Question: I'm having troubles to commit any change after merging on pull-request from github respository.
I'm using TortoiseSVN 1.7.11, Build 23600 - 64 Bit , 2012/12/12 19:08:52
Subversion 1.7.8,
The error I'm getting when trying to commit the changes (or any minor change) is:
> Error - Commit failed (details follow):Error - MERGE failed

I've tried to use the 'clean up' option over the main project directory, then 'SVN Update' over the same folder and finally using the 'SVN Commit...' action and still having the same exact issue.
I'm using the last downloaded revision of my project and I'm just trying to add a number to a line. As you can see, the changes I'm trying to commit are minimum.
I've also tried to resolve the merge conflicts manually but still getting the same error when commiting.
I even tried to download the repository again in another folder on my computer, then adding this number in a line and then commiting and stil having the error.
Any idea about how to solve this?
Thanks.
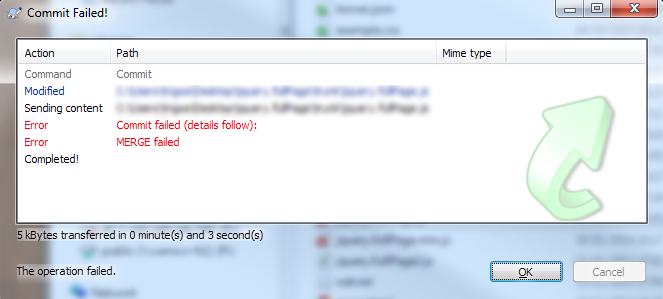
Answer: There was a temporary problem at Github. They reported it as fixed two hours ago. Tested it, works for me again.